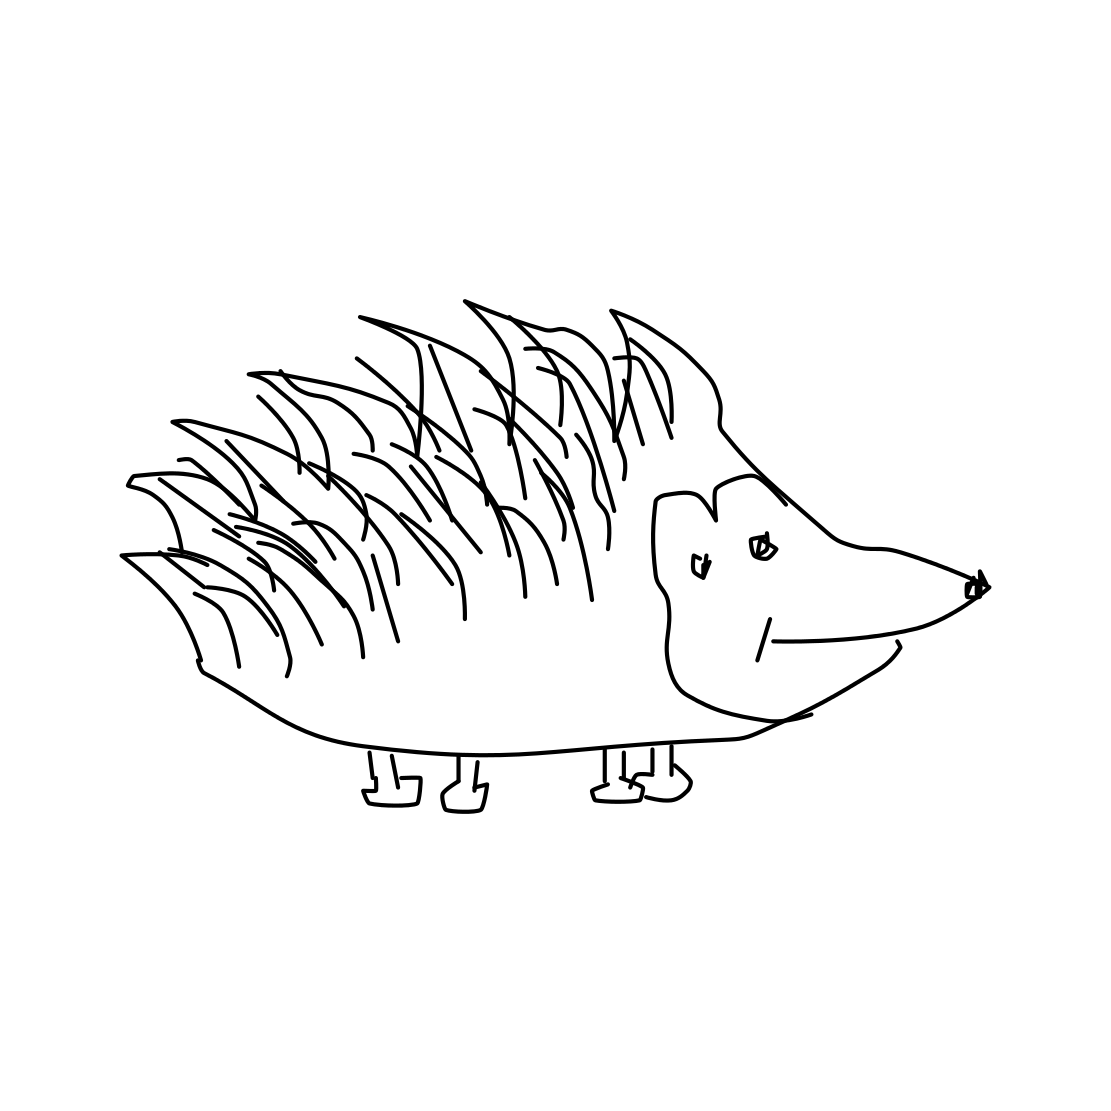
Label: hedgehog